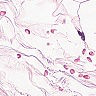
Metastatic tissue present: no